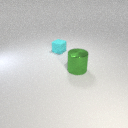
small cyan rubber cube behind large green metal cylinder